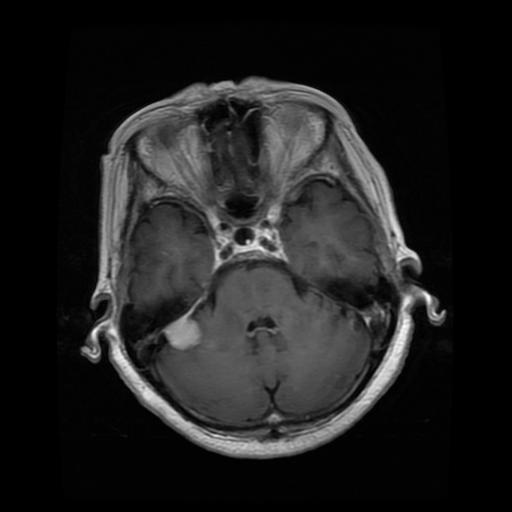
Label: meningioma